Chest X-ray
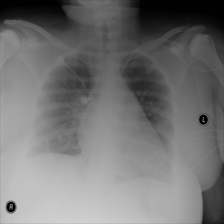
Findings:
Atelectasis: negative
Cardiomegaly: positive
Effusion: negative
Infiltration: negative
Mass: negative
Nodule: negative
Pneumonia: negative
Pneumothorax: negative
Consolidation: negative
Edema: negative
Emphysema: negative
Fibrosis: negative
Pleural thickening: negative
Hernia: negative